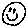
Label: smiley face